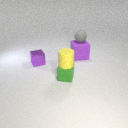
small green rubber cube in front of small purple metal cube